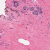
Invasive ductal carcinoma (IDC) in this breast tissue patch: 0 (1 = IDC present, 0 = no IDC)